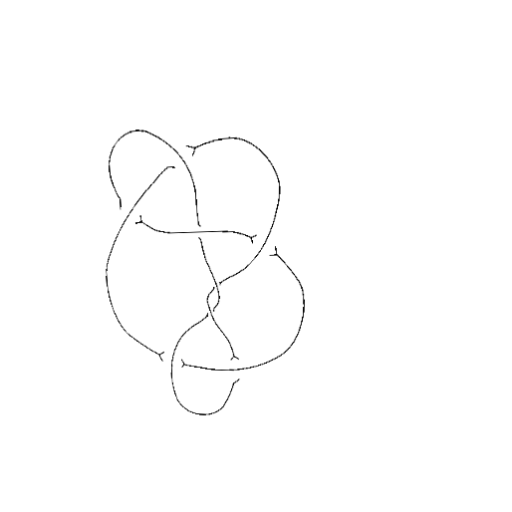
Crossing number: 8